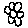
Label: flower